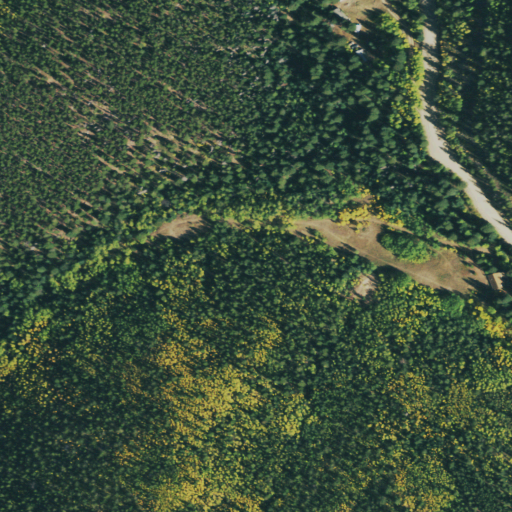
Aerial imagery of valley in Colorado named Freeman Gulch containing evergreen forest, woody wetlands, grassland, and open development